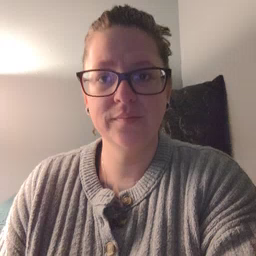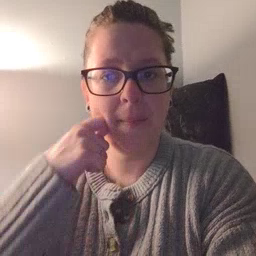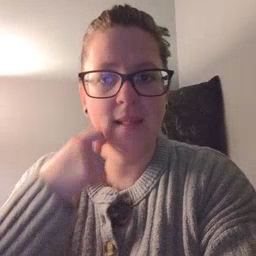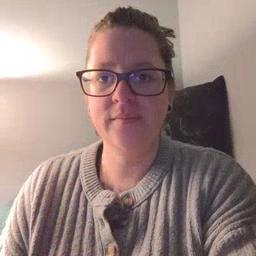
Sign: apple